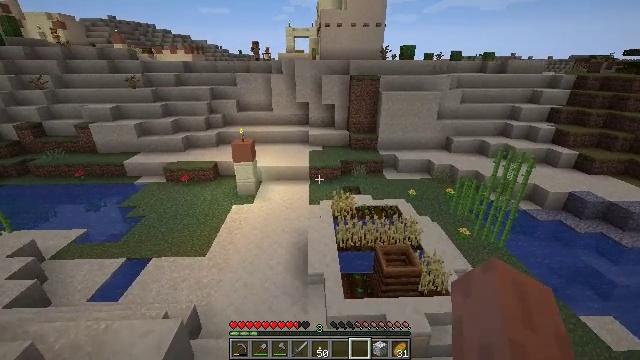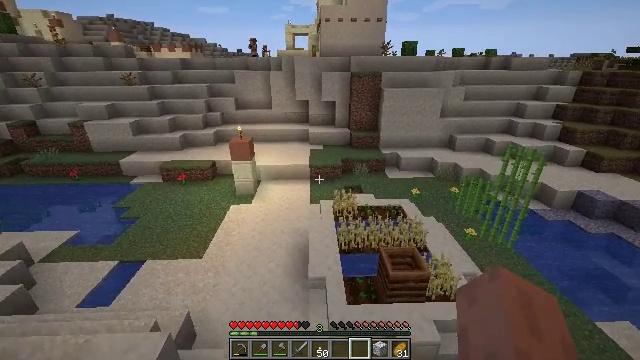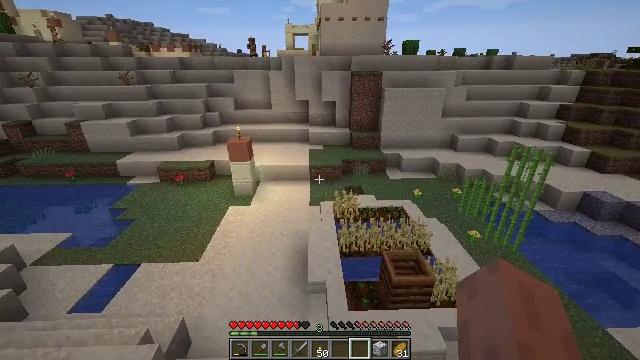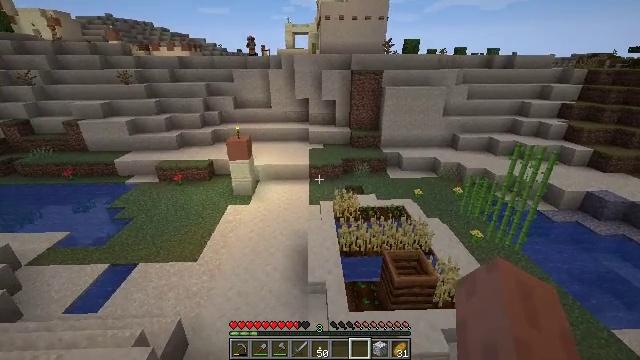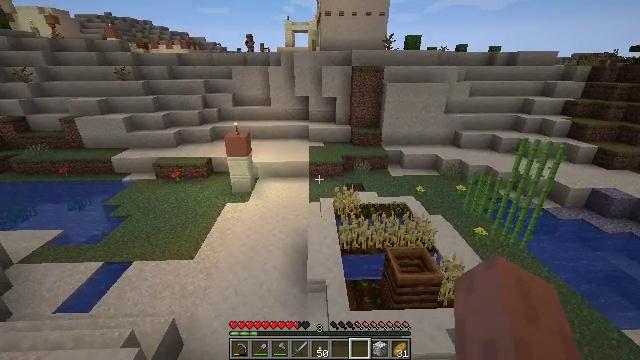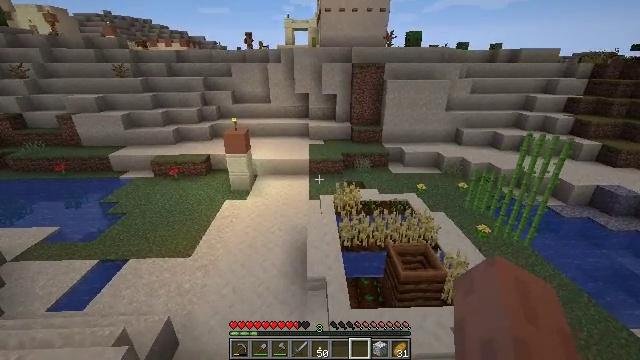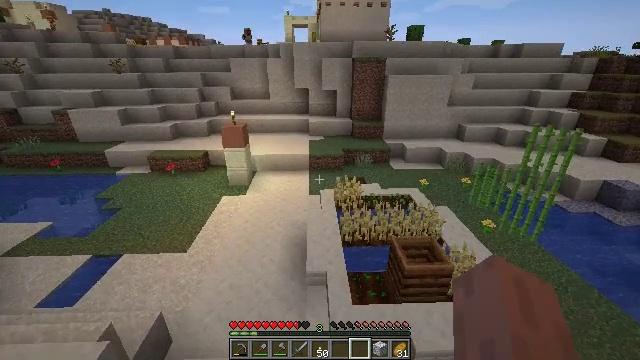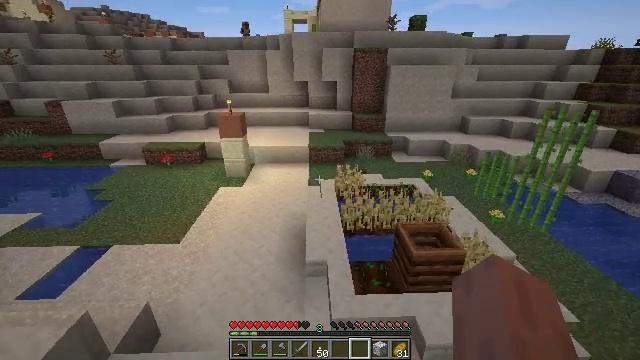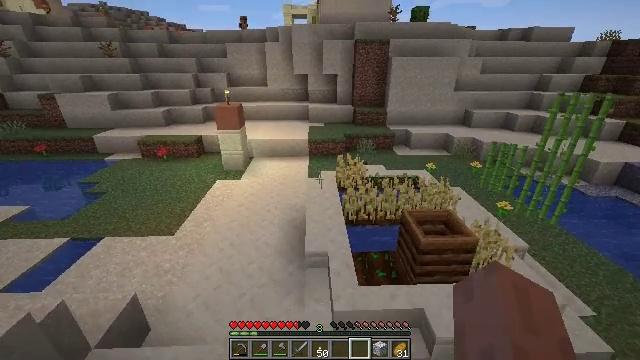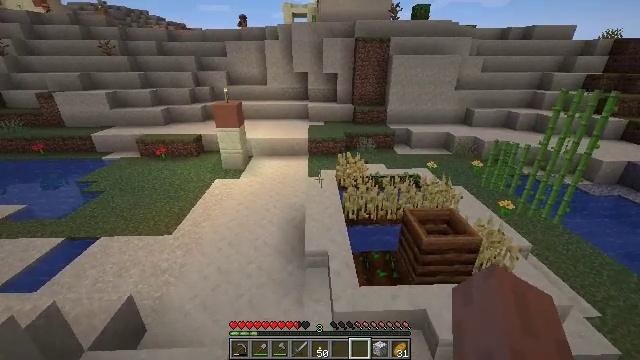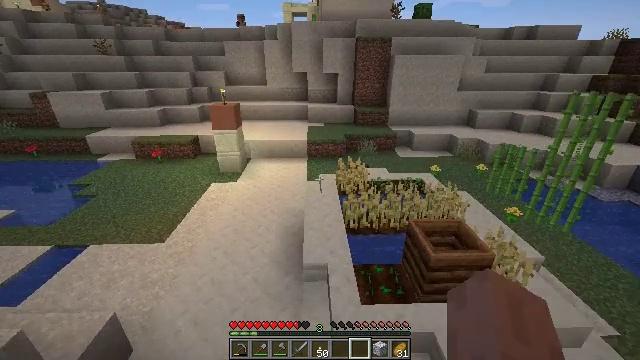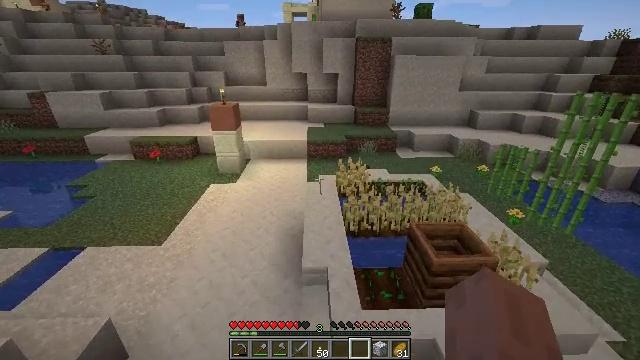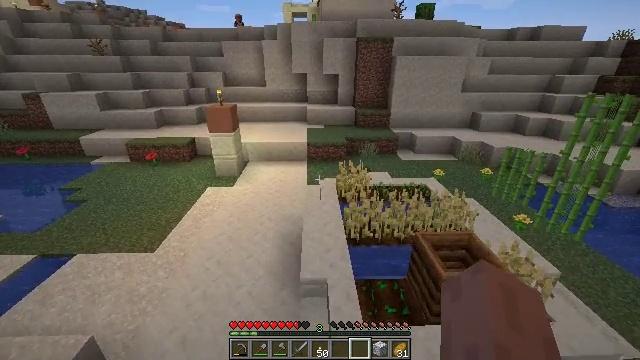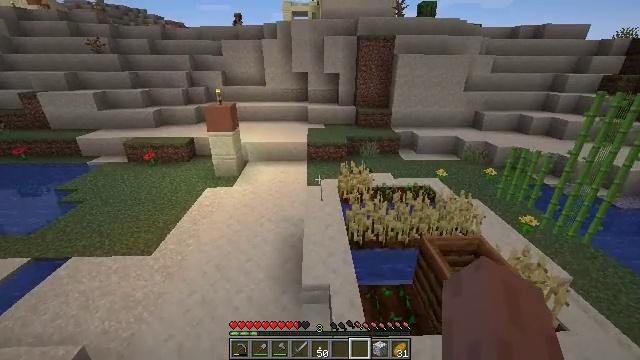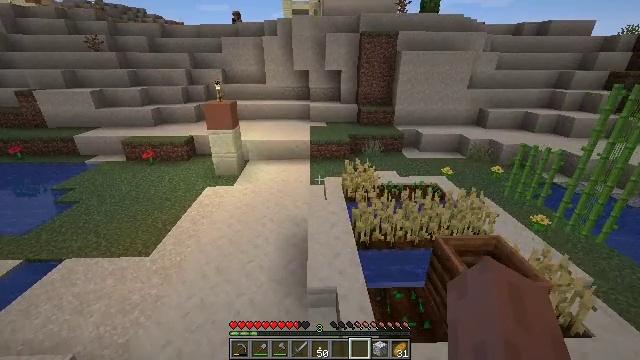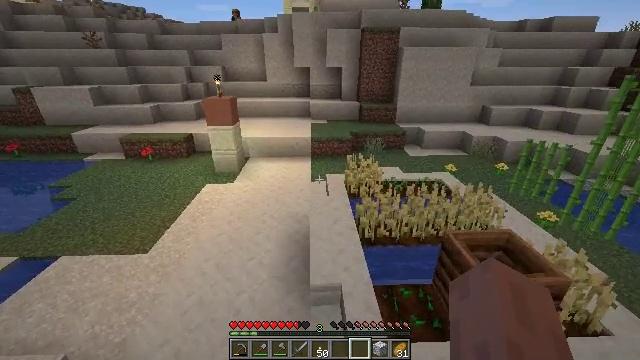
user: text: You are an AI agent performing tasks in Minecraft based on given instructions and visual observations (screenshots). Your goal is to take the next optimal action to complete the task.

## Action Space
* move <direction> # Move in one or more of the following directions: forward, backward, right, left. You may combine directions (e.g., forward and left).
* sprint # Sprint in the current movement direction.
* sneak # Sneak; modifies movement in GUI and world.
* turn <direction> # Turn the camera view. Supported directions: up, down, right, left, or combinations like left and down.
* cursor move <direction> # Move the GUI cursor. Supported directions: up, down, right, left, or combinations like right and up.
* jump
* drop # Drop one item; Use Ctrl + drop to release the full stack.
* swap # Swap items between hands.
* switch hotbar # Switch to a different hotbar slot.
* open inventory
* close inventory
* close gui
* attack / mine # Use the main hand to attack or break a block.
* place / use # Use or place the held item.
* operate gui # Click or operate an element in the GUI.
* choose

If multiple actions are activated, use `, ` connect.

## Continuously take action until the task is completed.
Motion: motion action
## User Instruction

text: Attack the jungle button to remove it.
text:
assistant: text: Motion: move forward
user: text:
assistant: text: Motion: move forward
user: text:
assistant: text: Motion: move forward
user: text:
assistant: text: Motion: move forward
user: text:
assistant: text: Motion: move forward
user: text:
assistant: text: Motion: move forward
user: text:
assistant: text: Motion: move forward
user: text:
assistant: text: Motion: move forward
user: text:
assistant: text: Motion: move forward
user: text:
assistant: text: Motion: move forward
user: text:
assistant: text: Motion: move forward
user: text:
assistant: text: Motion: move forward
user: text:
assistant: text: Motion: move forward and move left
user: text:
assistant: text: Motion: move forward and move left
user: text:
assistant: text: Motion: move forward and move left
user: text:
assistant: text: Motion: move forward and move left
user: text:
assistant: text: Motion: move forward and move left
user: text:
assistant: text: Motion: move forward and move left
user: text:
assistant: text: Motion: move forward
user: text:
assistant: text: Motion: move forward
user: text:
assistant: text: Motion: move forward
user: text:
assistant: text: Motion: move forward
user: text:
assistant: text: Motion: move forward
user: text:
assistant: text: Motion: move forward
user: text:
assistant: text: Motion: move forward
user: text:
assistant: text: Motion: move forward and move left
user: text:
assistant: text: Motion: move forward and move left
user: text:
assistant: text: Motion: move forward and move left
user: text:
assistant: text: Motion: move forward and move left, turn left and up
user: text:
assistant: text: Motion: move forward and move left, turn left and up